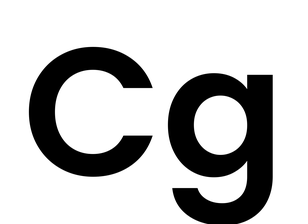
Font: Poppins-SemiBold